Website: bh-photo
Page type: cross-sells
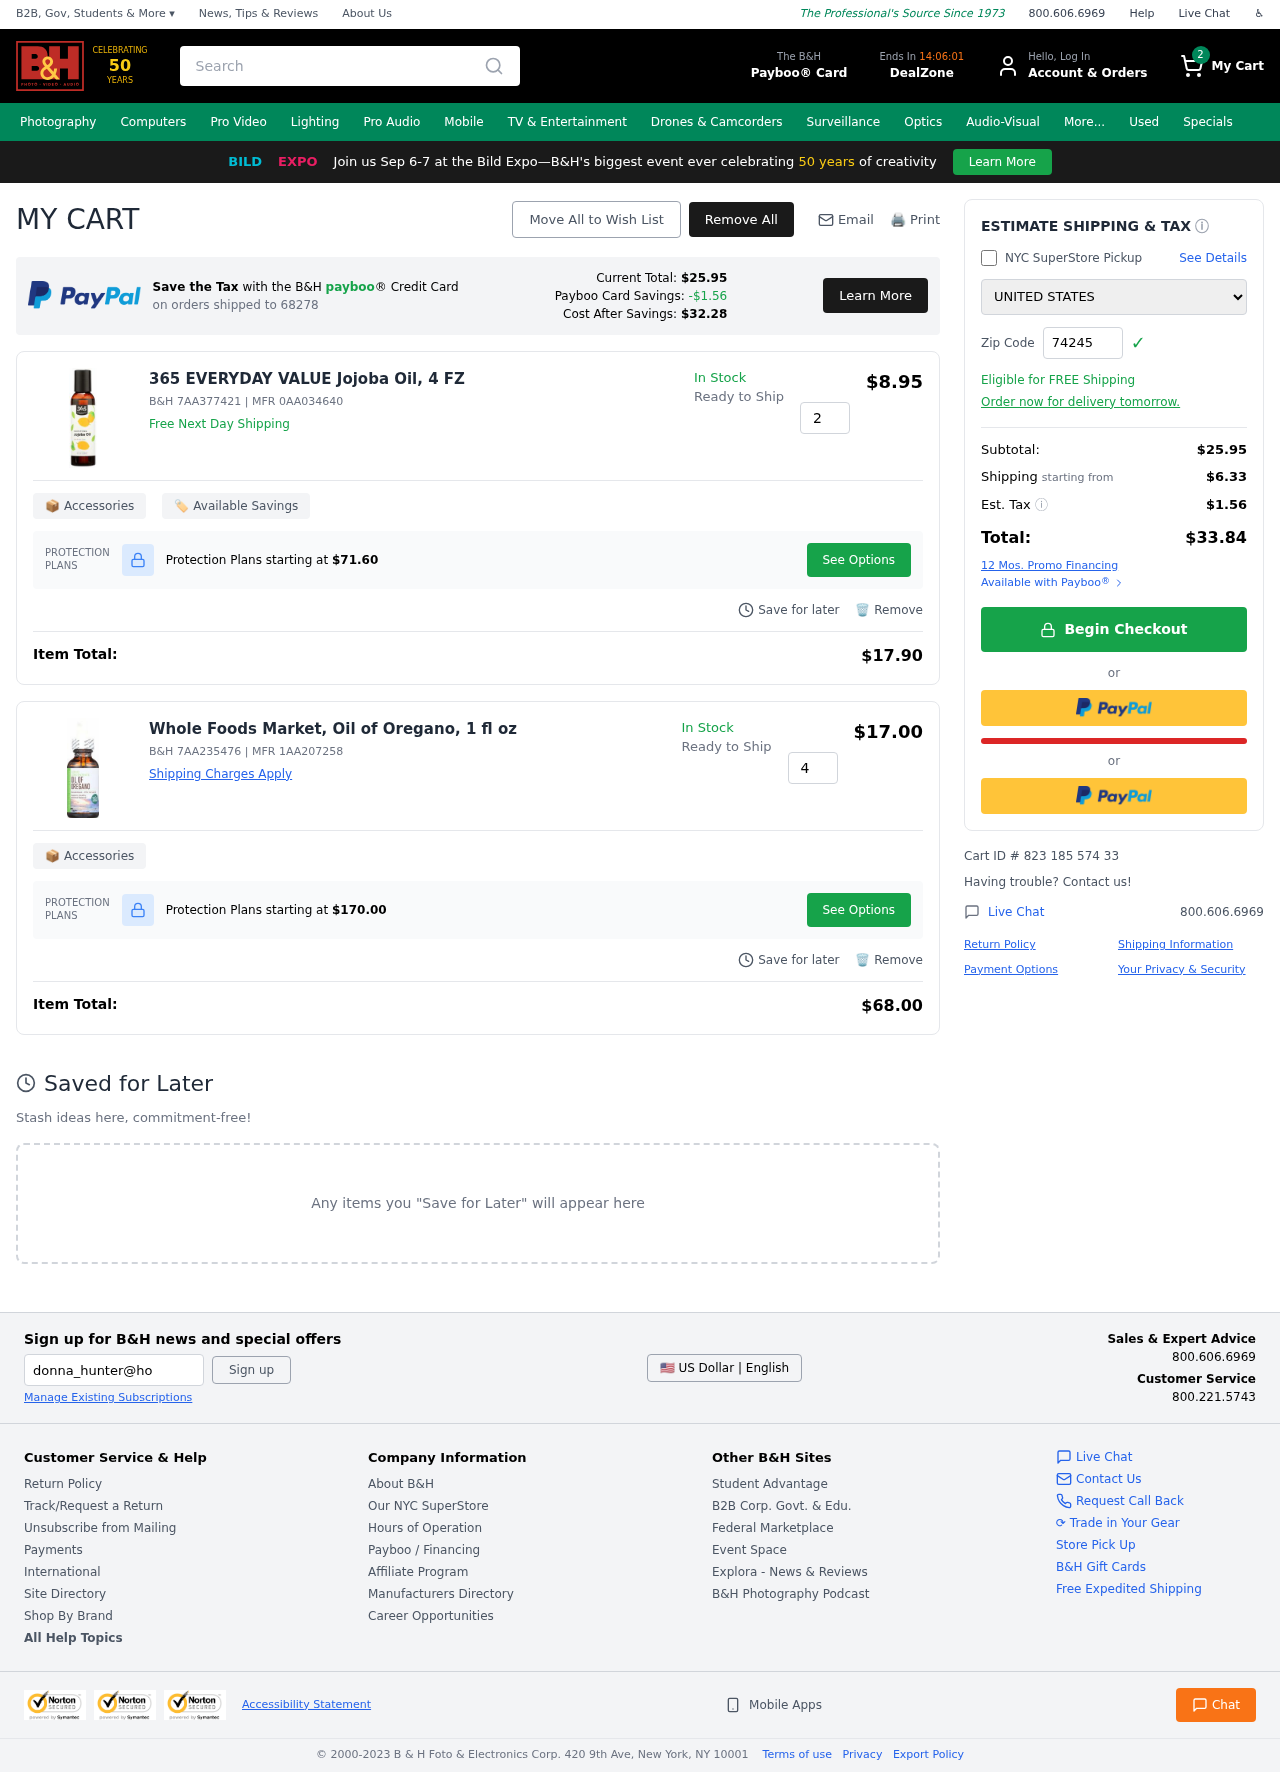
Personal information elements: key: PII_COUNTRY
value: United States
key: PII_POSTCODE
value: on orders shipped to 68278
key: PII_POSTCODE2
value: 74245
Product elements: key: PRODUCT1_NAME
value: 365 EVERYDAY VALUE Jojoba Oil, 4 FZ
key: PRODUCT1_PRICE
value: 8.95
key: PRODUCT1_QUANTITY
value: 2
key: PRODUCT2_NAME
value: Whole Foods Market, Oil of Oregano, 1 fl oz
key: PRODUCT2_PRICE
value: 17
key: PRODUCT2_QUANTITY
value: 4
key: PRODUCT1_SKU
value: B&H 7AA377421
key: PRODUCT1_MFR
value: MFR 0AA034640
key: PRODUCT1_PROTECTION_PRICE
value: $71.60
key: PRODUCT1_ITEM_TOTAL
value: $17.90
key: PRODUCT2_SKU
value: B&H 7AA235476
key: PRODUCT2_MFR
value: MFR 1AA207258
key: PRODUCT2_PROTECTION_PRICE
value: $170.00
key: PRODUCT2_ITEM_TOTAL
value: $68.00
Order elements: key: ORDER_NUM_ITEMS
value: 2
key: PAYBOO_CURRENT_TOTAL
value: $25.95
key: ORDER_SUBTOTAL
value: $25.95
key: ORDER_SHIPPING_COST
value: $6.33
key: ORDER_TAX
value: $1.56
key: ORDER_TOTAL
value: $33.84
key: ORDER_ID
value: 823 185 574 33
Search elements: key: HEADER_SEARCH
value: Search
Other elements: key: PAYBOO_SAVINGS
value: -$1.56
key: PAYBOO_COST_AFTER_SAVINGS
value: $32.28